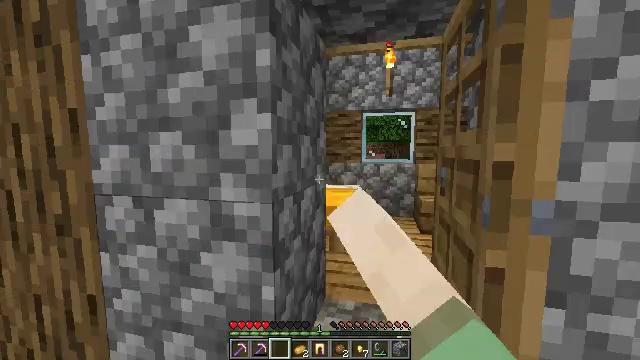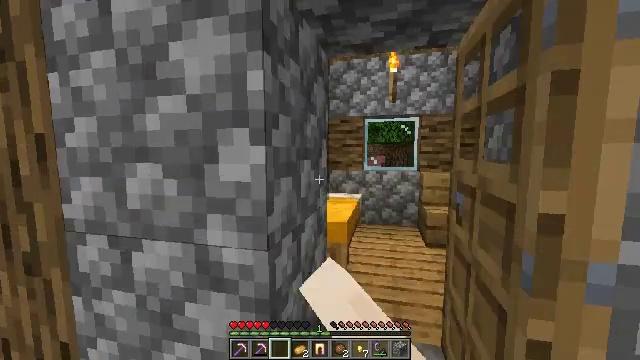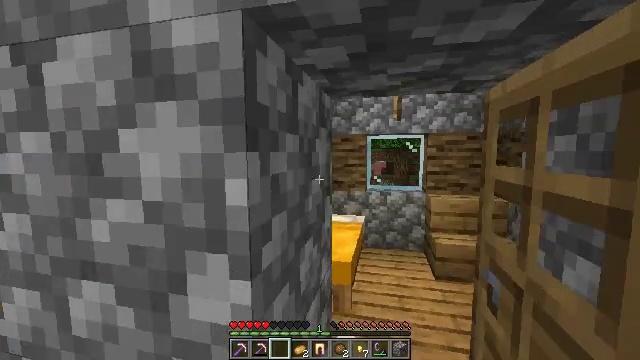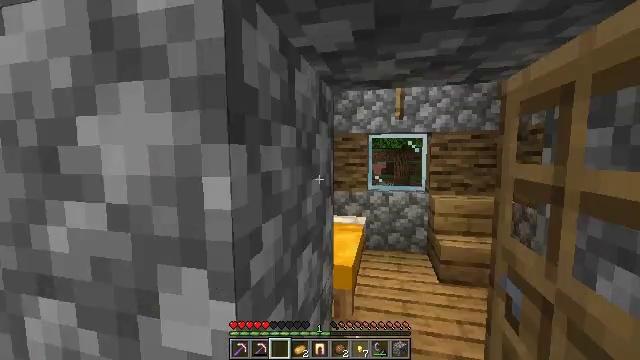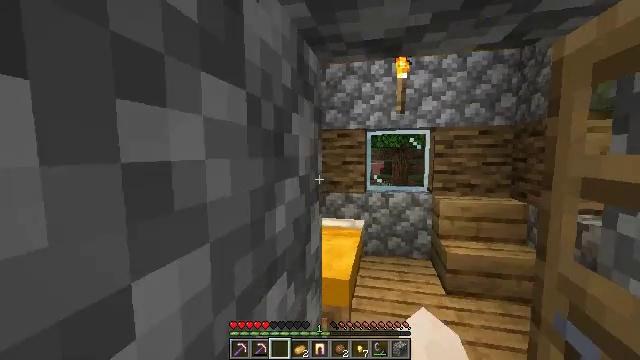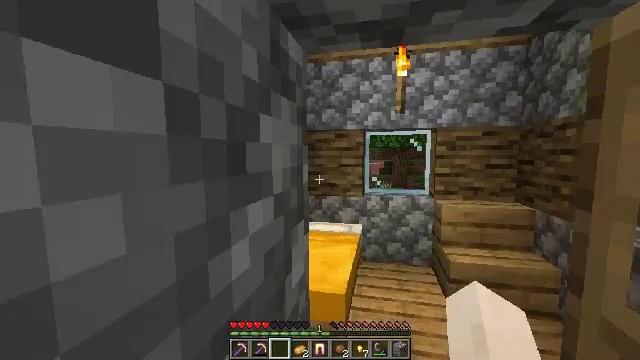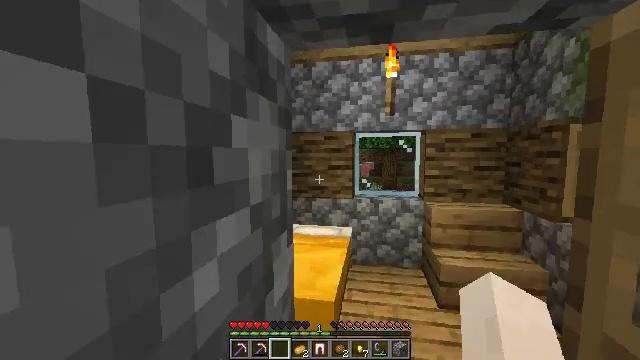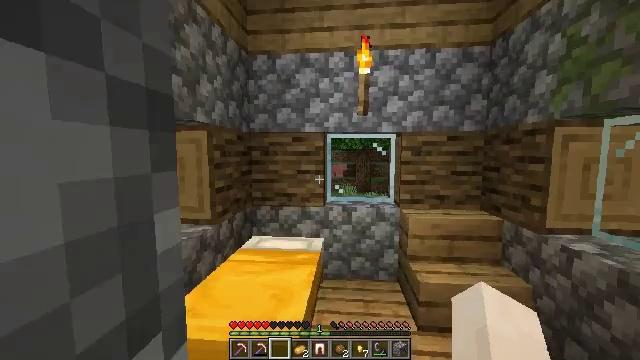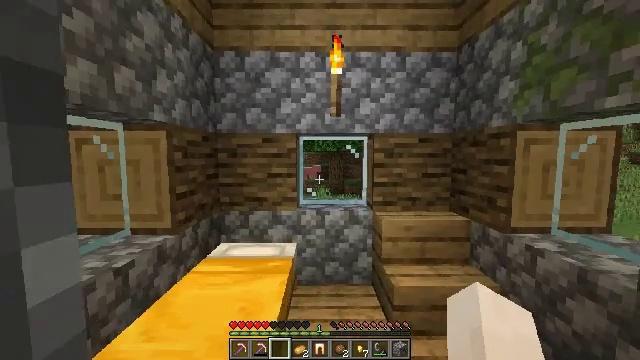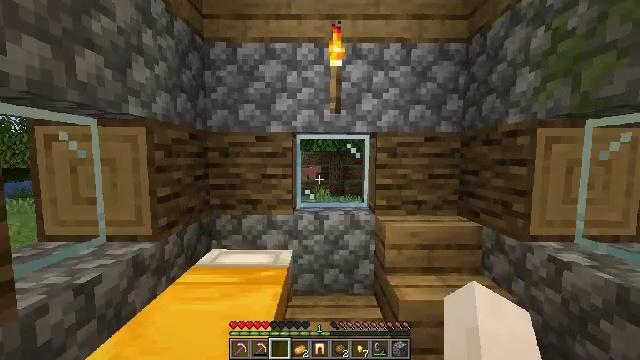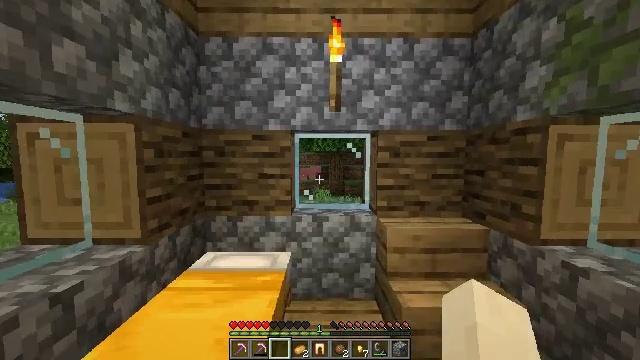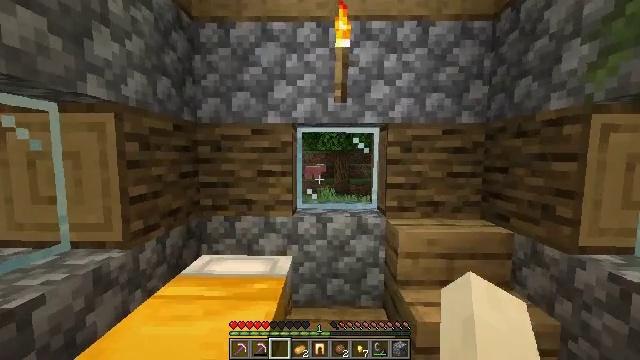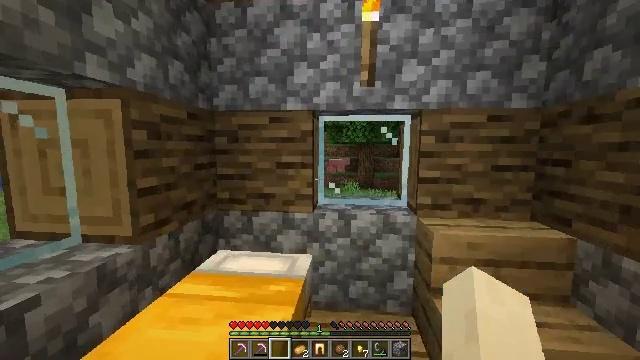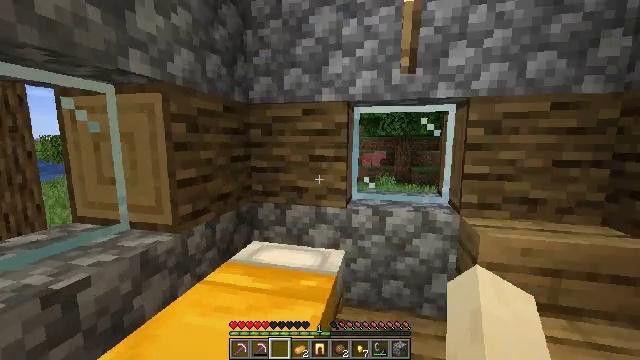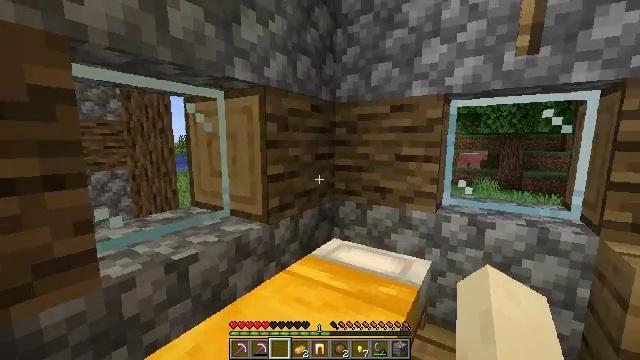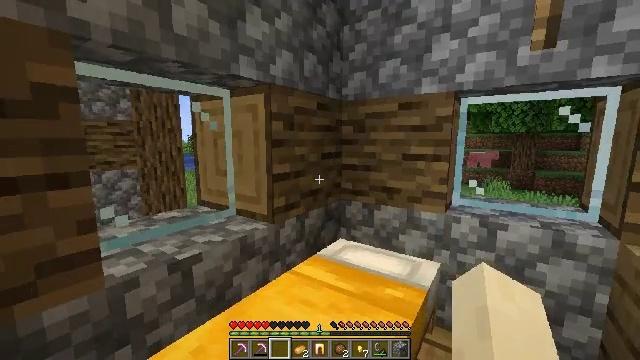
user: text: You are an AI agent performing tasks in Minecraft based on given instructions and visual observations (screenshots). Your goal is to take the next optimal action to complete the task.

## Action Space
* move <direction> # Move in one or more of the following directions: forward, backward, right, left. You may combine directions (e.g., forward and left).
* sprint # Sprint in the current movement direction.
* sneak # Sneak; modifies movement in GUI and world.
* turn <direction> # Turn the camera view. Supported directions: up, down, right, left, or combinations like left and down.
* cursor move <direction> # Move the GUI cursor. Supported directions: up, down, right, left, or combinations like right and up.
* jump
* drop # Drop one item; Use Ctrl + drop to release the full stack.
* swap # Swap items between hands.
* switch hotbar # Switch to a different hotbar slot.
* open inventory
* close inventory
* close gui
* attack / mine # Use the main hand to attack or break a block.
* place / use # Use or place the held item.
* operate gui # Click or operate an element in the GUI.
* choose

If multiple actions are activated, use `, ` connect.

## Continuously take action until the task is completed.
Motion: motion action
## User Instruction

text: Collect oak log for crafting.
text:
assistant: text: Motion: move forward, use / place
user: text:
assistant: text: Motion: move forward, use / place
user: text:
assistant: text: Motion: move forward
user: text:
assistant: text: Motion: move forward
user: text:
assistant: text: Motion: move forward
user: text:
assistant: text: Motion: move forward, turn right
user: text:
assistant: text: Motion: move forward, turn right
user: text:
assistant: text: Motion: move forward, turn right
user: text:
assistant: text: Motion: move forward
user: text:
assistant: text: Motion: move forward
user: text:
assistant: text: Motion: move forward, turn left
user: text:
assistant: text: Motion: turn left and down
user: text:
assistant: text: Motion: turn left and down
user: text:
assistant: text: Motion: turn left
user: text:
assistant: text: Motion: turn left
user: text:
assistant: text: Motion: no_op
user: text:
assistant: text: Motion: no_op
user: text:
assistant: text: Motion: no_op
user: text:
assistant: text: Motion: no_op
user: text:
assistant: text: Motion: no_op
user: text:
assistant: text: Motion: no_op
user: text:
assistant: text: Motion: no_op
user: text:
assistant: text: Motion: no_op
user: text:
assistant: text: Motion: turn left and down
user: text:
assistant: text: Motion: turn left and down
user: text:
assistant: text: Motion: turn left and down
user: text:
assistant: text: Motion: turn left
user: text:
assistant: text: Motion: no_op
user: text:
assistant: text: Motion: no_op
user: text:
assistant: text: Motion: no_op